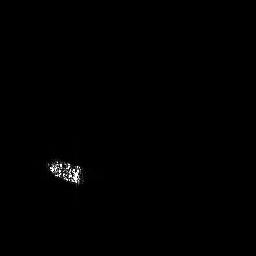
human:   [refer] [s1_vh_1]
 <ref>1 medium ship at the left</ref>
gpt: <box>[[16, 60, 32, 73, 0]]</box>